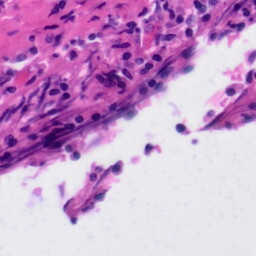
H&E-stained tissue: Tonsil